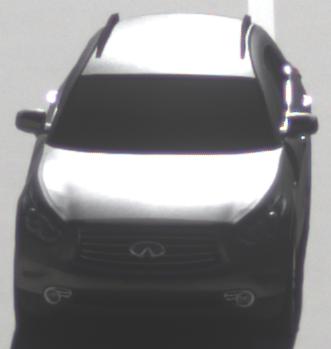
Make: Infiniti
Model: FX 37
Detailed model: FX (S51)
Model produced from: 2012/07
Model produced until: 2013/10
Doors: 5
Color: gray
Road condition: dry road
Daytime: morning or afternoon
Contrast: high contrast